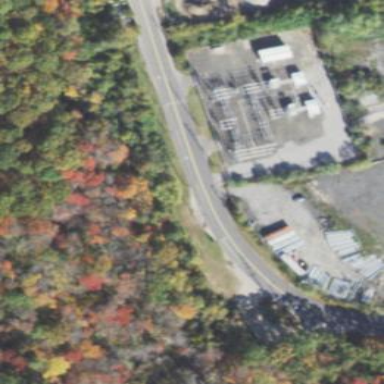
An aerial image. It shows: Power substation.